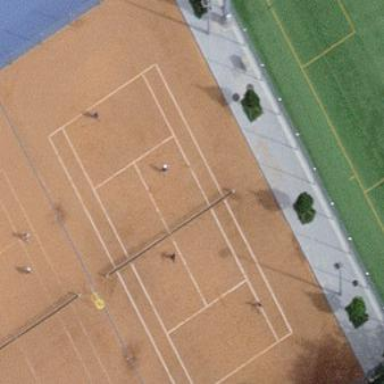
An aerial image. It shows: Tennis court on pitch.